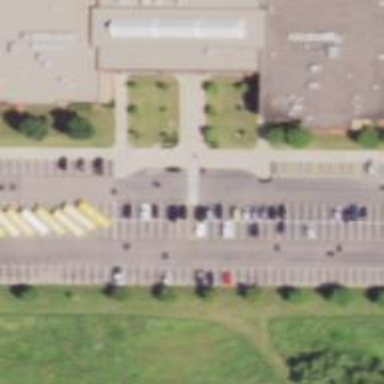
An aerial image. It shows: Marked crossing on footway.